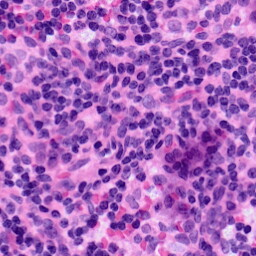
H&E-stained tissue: LymphNode